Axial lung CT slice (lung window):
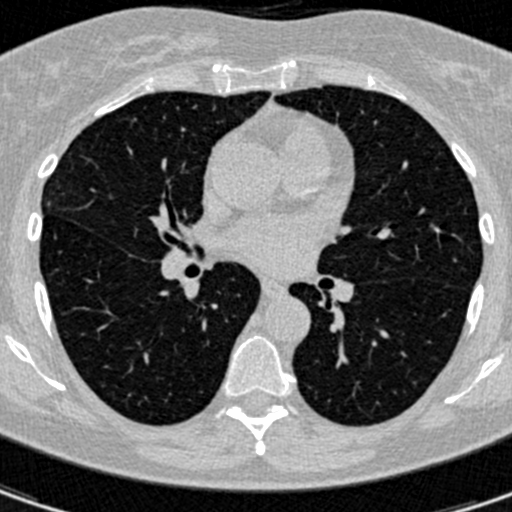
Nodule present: no